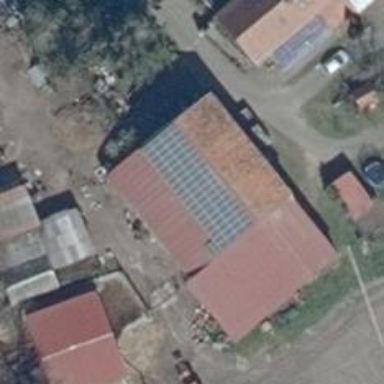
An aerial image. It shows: Solar photovoltaic panel generator producing electricity in small installation.